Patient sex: M
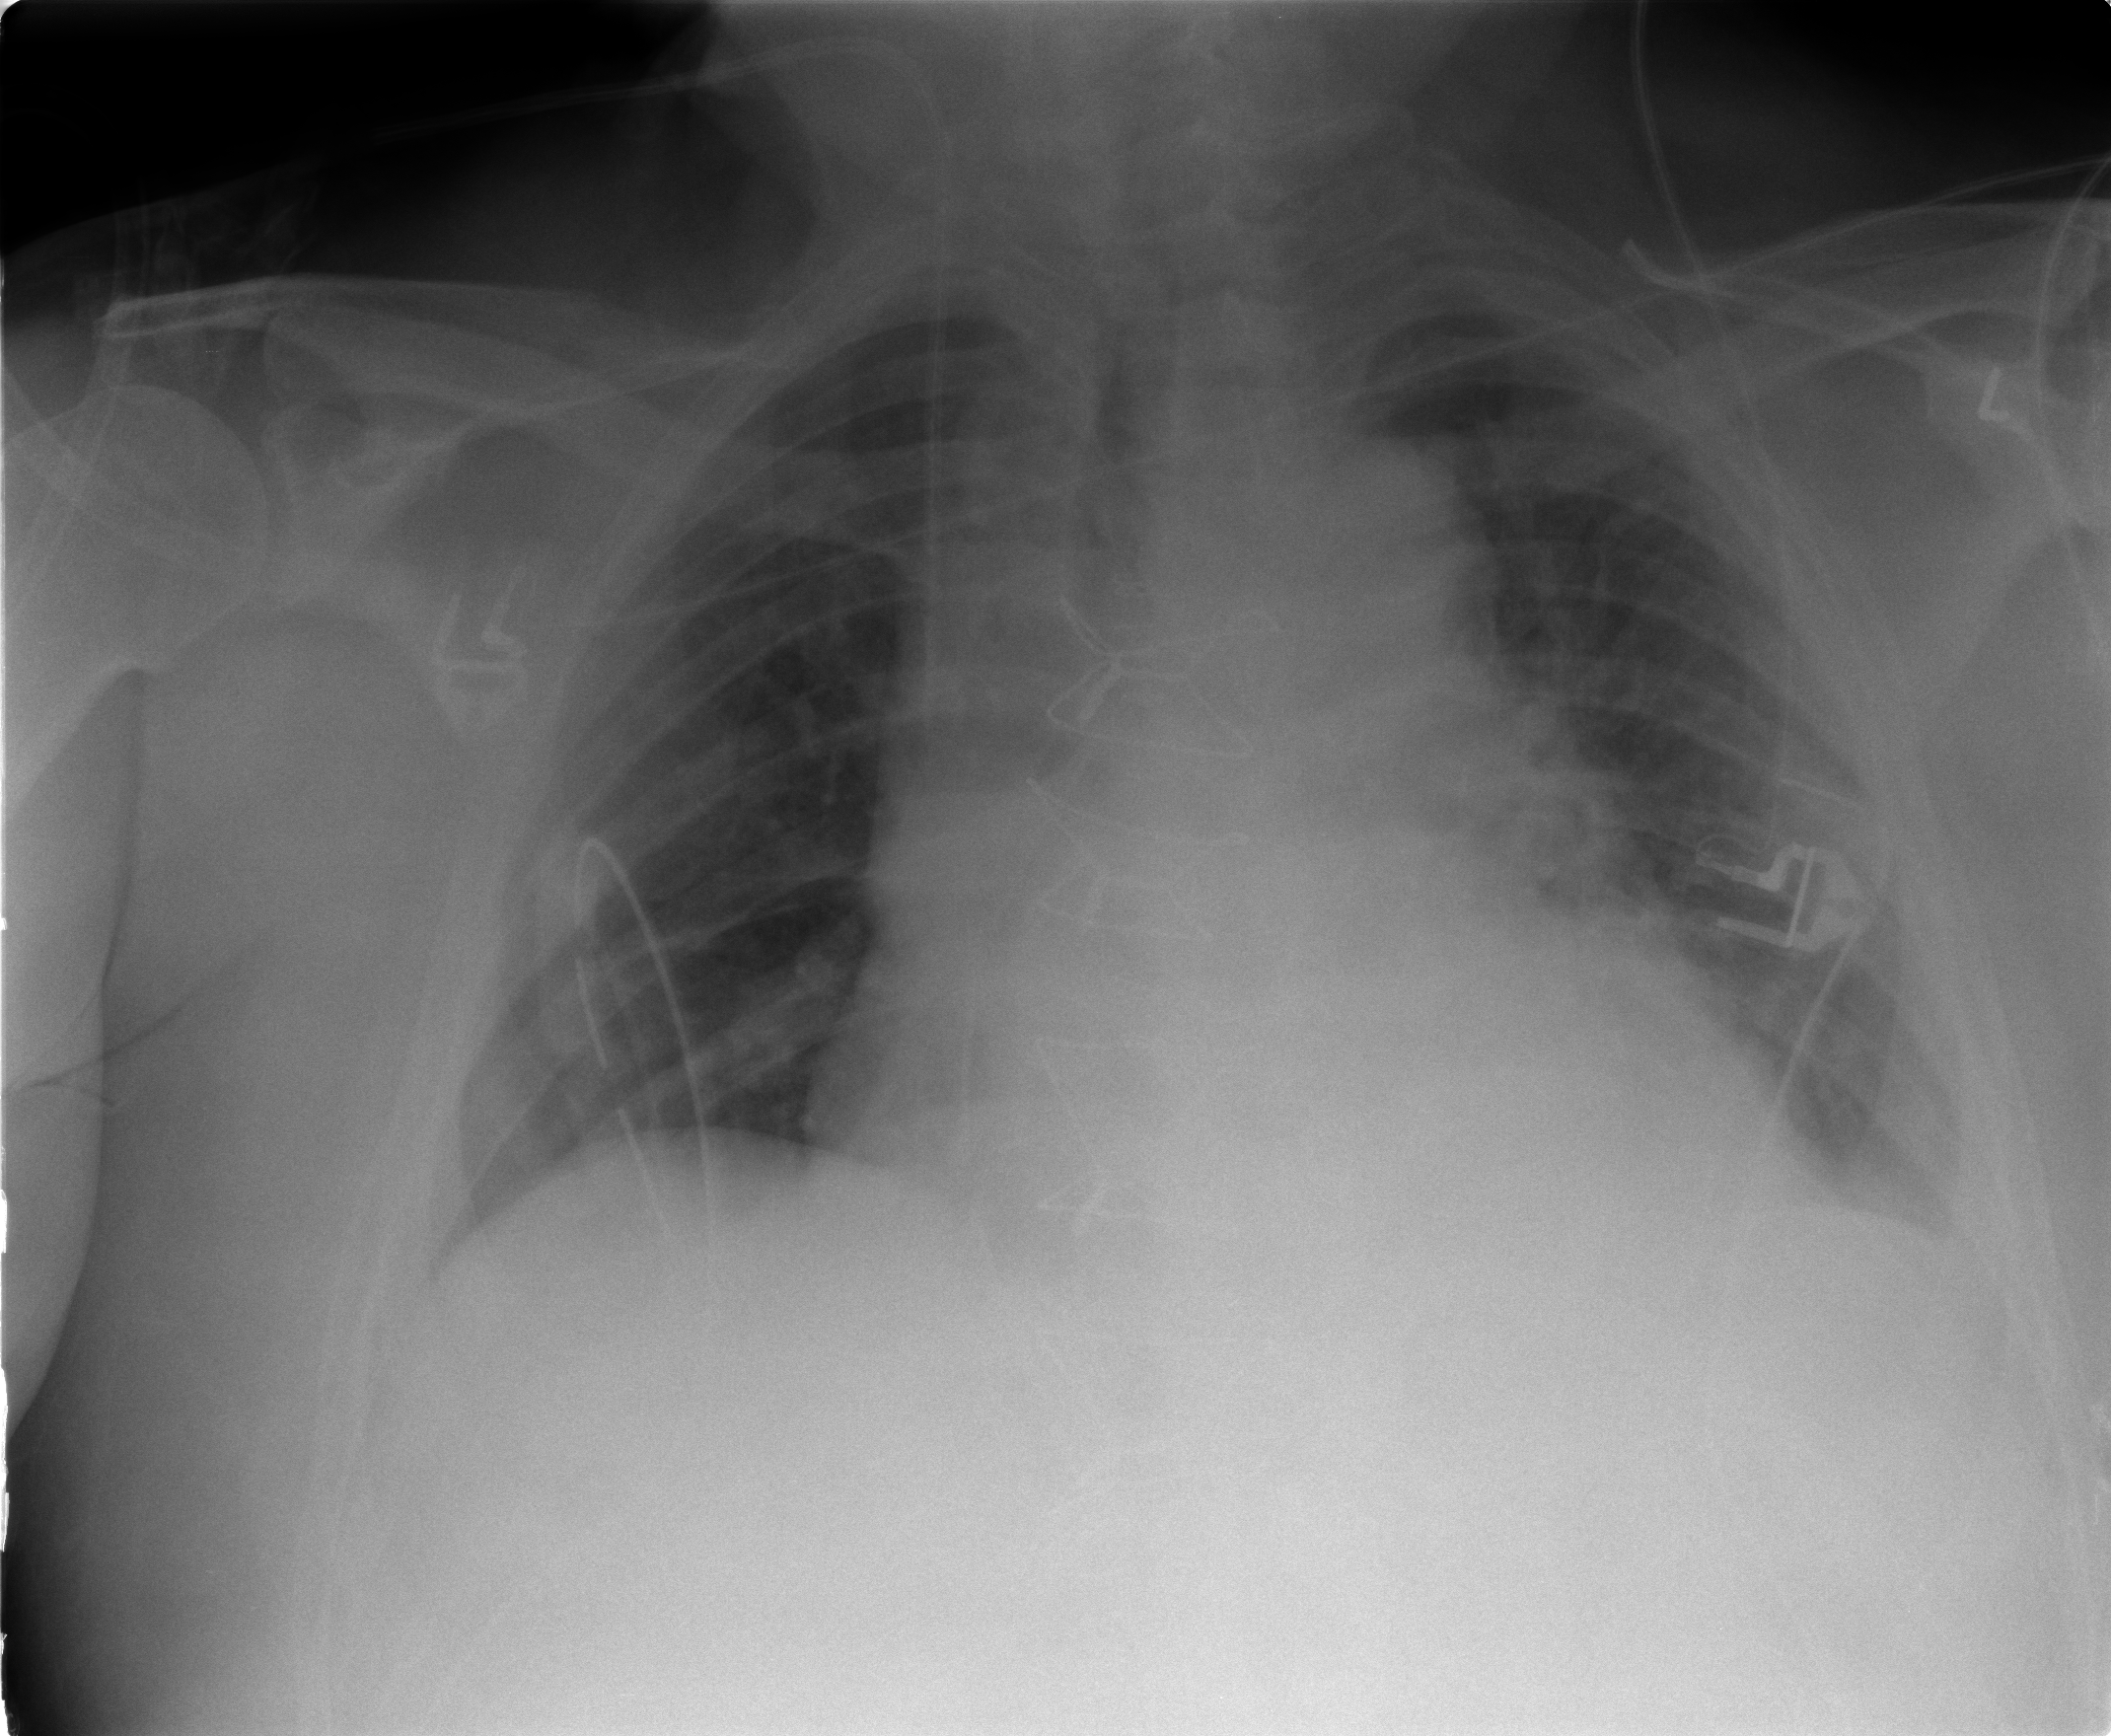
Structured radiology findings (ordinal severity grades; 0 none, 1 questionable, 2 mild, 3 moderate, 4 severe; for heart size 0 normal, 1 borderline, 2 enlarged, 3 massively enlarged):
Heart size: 2
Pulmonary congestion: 1
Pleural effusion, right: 0
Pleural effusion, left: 2
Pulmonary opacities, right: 0
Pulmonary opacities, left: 1
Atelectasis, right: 2
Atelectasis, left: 2